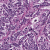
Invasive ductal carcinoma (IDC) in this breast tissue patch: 1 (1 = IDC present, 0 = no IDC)